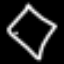
Label: diamond